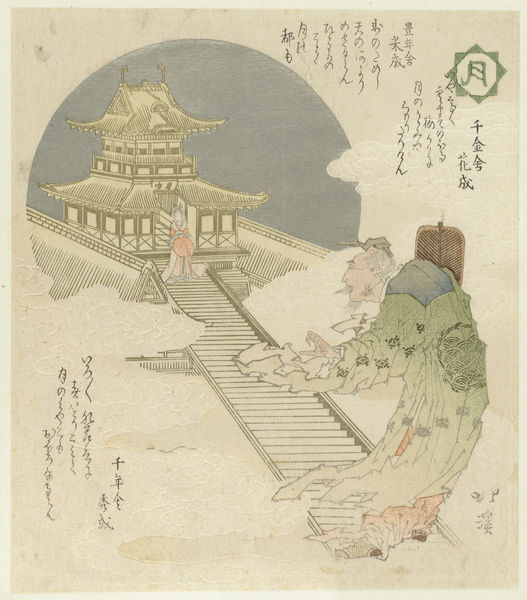
Titel: The emperor Genso meets his concubine: 'Moon' (Getsu).
Künstler: Tokiyuki Hokkei
Standort: Amsterdam
Institution: Rijksmuseum
Schlagwörter: berg, gemälde, himmel, mann, wolken, frau, zeichnung, haus, weg, muster, brücke, mantel, kreis, japan, schrift, treppe, stufen, japanisch, schriftzeichen, tusche, text, tempel, siegel, pagode, zeichung